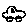
Label: car